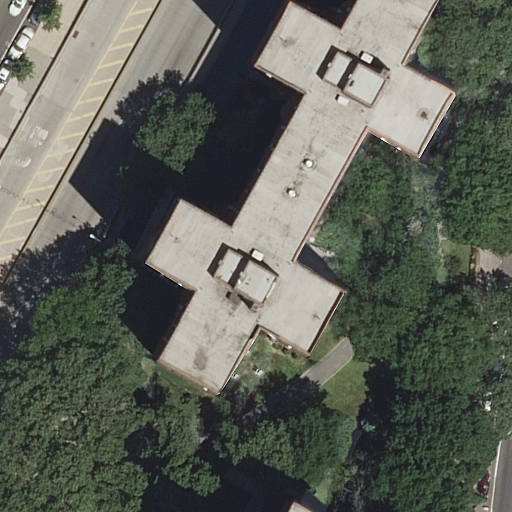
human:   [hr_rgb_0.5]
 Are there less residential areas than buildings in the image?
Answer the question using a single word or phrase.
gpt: yes

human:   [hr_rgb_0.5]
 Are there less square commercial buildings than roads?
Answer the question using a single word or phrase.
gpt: yes

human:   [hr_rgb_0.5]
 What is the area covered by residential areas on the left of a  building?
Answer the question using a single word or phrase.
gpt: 193m2

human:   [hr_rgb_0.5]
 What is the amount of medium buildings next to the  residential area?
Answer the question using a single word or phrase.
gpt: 0

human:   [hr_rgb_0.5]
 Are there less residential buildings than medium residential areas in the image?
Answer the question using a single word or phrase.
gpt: no

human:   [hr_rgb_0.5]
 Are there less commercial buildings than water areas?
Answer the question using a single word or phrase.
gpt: no

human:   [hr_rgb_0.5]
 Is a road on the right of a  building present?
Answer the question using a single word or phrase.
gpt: yes

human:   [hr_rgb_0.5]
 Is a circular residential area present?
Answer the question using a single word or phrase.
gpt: no

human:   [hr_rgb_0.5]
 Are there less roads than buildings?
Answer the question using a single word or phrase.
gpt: no

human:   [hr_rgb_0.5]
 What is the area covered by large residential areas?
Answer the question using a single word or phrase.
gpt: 0m2

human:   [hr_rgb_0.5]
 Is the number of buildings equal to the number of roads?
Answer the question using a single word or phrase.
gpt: no

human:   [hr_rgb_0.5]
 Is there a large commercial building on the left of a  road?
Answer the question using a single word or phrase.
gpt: no

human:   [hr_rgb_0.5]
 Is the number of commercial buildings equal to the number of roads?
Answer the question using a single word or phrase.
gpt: no

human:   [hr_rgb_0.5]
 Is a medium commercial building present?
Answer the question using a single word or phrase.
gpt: no

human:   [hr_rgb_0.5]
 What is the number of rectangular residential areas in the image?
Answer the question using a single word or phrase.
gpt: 1

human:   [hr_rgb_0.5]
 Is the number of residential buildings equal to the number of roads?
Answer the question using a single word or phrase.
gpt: no

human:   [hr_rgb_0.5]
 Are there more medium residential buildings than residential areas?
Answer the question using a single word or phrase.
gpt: no

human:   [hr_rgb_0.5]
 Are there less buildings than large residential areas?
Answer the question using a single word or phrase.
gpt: no

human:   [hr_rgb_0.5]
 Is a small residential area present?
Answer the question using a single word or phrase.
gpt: no

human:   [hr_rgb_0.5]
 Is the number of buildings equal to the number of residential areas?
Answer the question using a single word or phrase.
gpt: no

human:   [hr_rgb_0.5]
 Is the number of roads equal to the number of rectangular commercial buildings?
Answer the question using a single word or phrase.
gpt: no

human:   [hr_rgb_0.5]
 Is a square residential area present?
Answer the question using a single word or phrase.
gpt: no

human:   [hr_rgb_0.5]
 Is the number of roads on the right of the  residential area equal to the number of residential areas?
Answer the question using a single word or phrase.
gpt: yes

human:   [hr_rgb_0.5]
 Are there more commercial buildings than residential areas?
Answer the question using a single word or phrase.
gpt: no

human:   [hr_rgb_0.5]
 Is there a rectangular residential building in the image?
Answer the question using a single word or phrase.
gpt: yes

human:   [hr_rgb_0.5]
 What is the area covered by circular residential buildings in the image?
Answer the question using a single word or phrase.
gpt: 0m2

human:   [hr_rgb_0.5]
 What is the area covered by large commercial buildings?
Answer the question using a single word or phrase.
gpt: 0m2

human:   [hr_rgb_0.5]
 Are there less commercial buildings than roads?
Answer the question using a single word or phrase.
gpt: yes

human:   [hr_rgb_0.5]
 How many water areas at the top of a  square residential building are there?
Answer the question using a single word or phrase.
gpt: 0

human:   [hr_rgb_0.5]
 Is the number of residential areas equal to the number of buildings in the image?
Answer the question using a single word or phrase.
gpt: no

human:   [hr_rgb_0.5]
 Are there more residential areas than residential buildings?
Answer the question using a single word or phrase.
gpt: no

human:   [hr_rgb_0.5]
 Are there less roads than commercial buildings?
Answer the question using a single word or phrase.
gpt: no

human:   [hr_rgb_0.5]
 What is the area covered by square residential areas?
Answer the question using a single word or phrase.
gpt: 0m2

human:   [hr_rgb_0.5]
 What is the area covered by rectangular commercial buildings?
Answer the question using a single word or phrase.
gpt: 0m2

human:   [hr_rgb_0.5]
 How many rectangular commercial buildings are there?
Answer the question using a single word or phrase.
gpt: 0

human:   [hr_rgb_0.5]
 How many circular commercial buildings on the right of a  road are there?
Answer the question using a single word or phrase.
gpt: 0